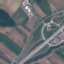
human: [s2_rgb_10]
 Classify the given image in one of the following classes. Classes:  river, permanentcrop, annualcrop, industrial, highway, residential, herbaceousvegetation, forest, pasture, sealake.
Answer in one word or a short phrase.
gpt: Highway